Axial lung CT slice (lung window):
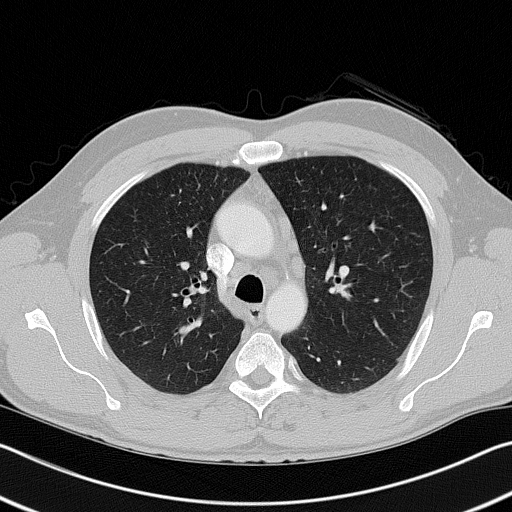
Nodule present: no